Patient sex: M
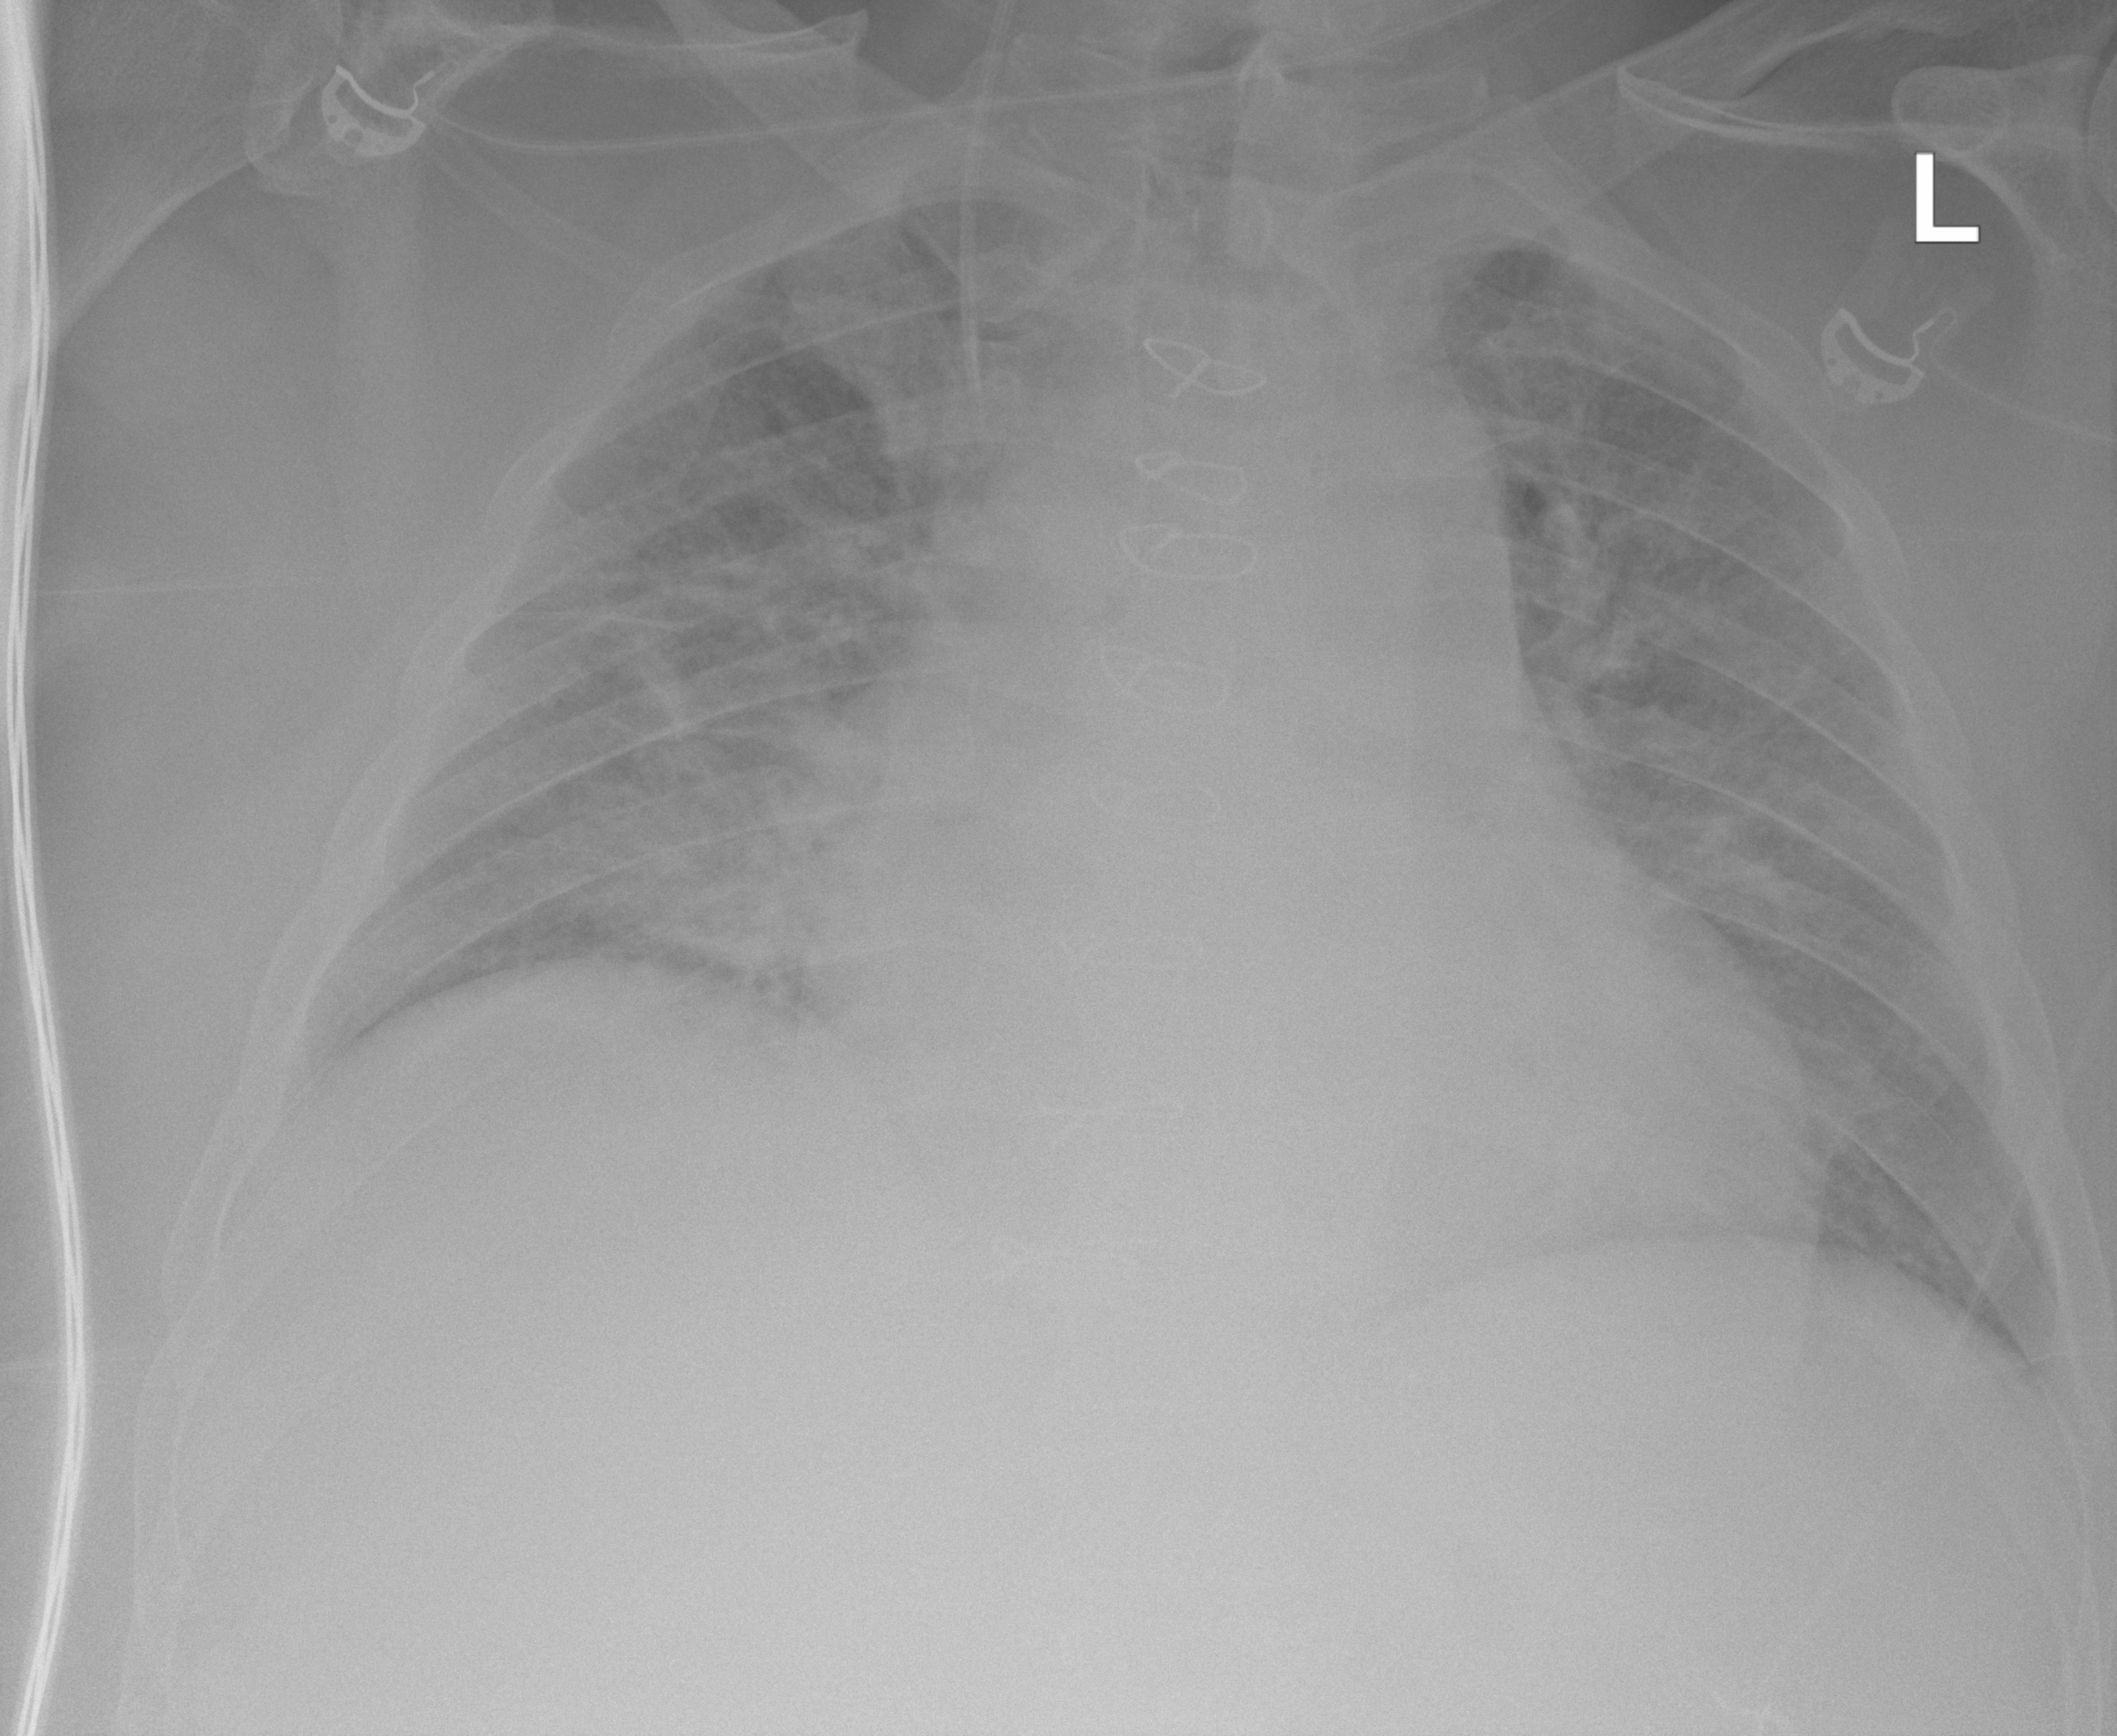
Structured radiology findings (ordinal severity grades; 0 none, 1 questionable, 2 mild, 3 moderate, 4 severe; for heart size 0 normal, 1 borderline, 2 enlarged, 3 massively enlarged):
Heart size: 2
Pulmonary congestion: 2
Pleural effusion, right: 2
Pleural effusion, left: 2
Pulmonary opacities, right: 2
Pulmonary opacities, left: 2
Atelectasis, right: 2
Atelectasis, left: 2